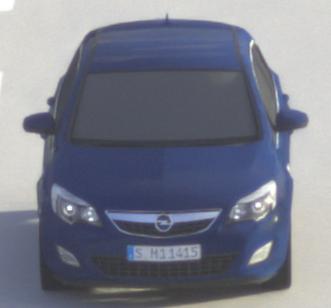
Make: Opel
Model: Astra 1.4 ecoFlex
Detailed model: Astra (J)
Model produced from: 2009/12
Model produced until: 2010/12
Doors: 5
Color: blue
Road condition: dry road
Daytime: morning or afternoon
Contrast: medium contrast